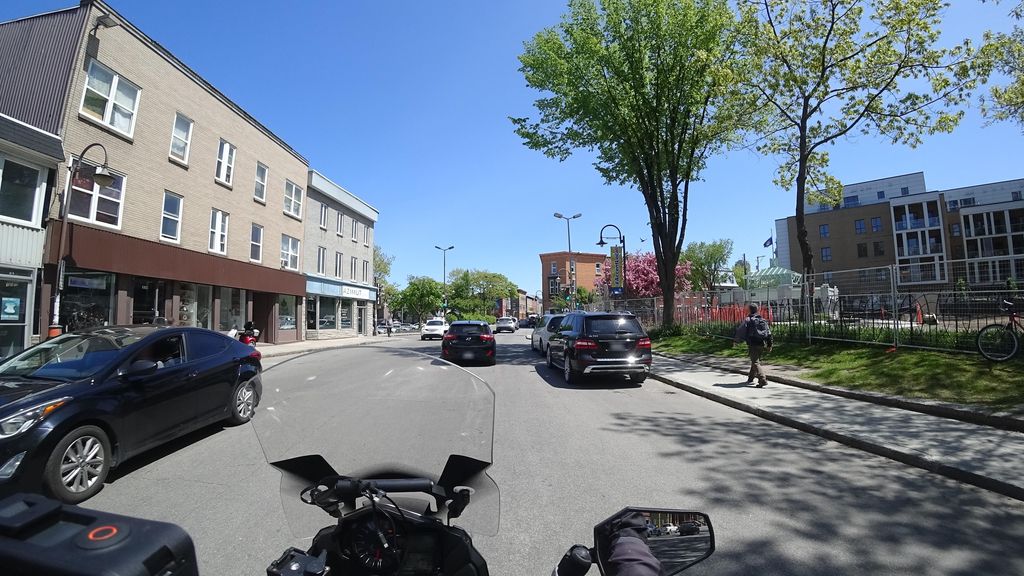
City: quebec_city